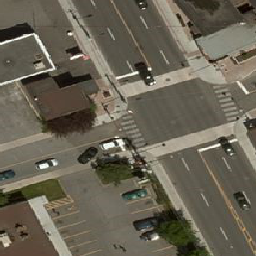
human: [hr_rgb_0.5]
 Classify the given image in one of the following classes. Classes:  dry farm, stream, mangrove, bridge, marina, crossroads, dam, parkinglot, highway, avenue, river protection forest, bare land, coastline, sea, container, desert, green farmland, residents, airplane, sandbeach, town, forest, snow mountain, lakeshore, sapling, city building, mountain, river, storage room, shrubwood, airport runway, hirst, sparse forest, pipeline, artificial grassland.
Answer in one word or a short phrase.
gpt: crossroads